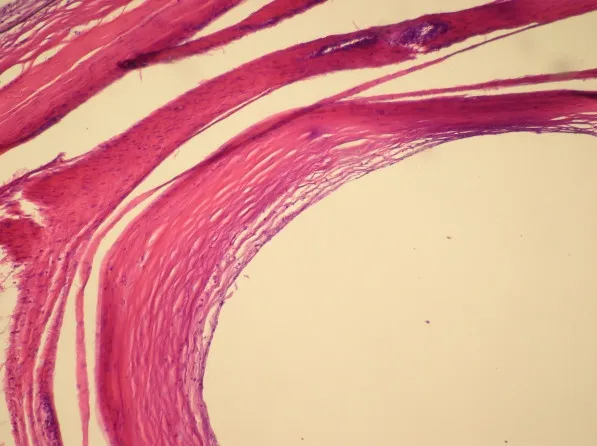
Pathologic specimen showing benign cyst wall composed of variably dense fibroconnective tissue with no lining cells, consistent with a ganglion cyst.
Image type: pathology (h&e)